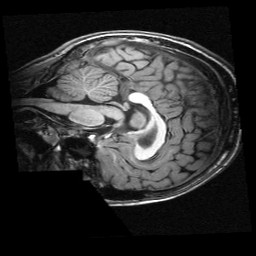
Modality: T1w
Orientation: sagittal
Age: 10
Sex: female
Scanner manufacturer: siemens
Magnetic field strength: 3 T
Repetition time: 2.3 s
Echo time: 0.00336 s